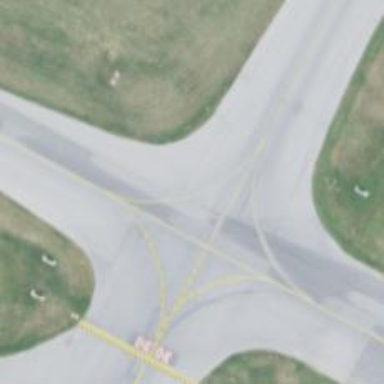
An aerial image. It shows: Image of taxiway at airport.